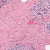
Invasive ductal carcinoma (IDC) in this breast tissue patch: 0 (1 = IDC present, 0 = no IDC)